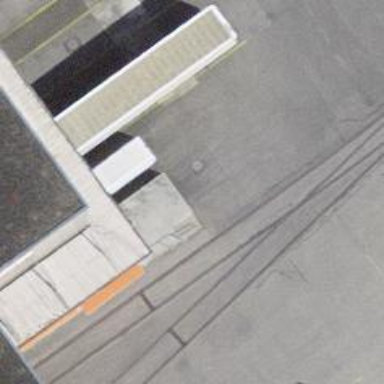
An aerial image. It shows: Railway switch.